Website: macys
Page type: newsletter-management
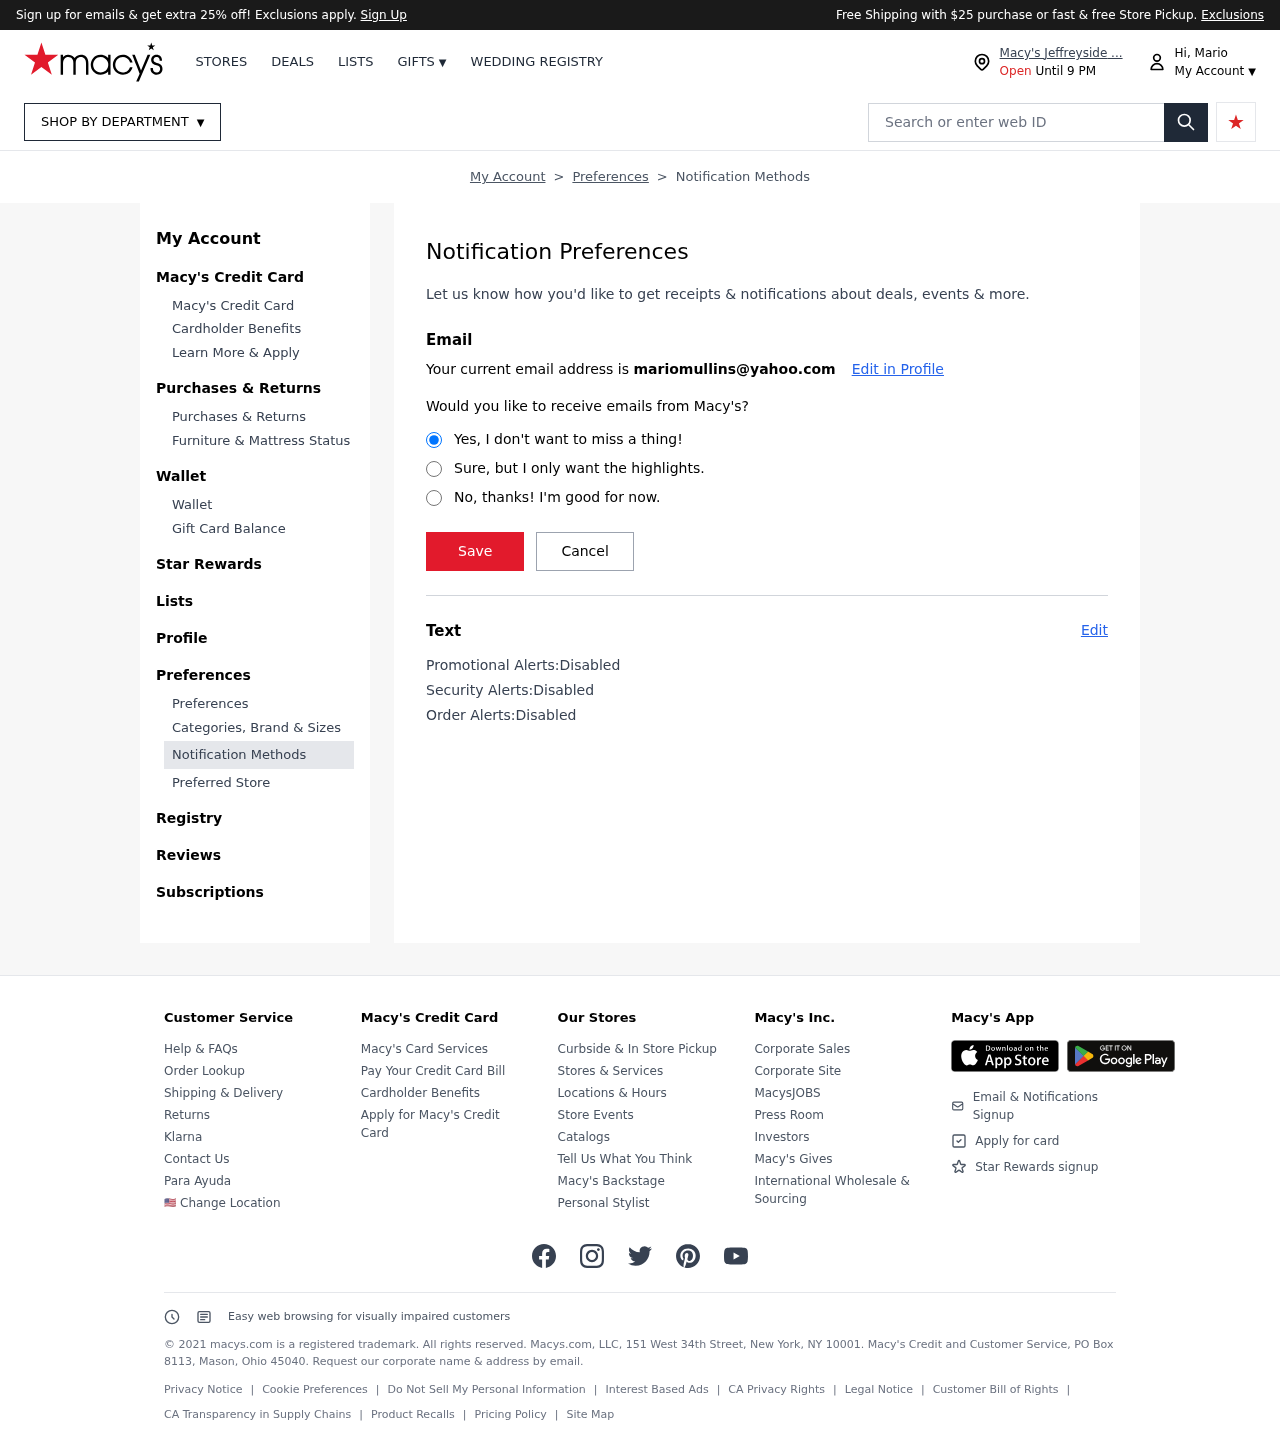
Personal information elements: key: PII_EMAIL
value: mariomullins@yahoo.com
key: PII_FIRSTNAME
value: Hi, Mario
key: PII_LOCATION1_CITY
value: Macy's Jeffreyside ...
Search elements: key: HEADER_SEARCH
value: Search or enter web ID